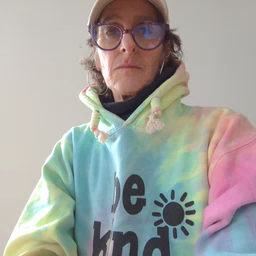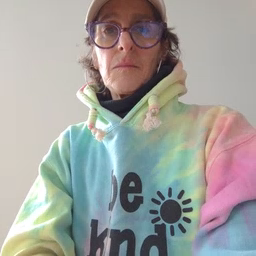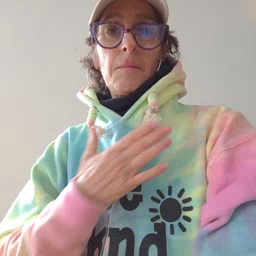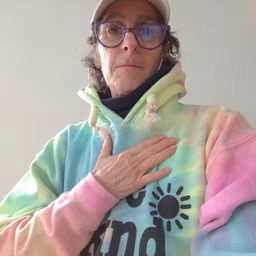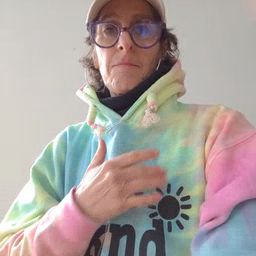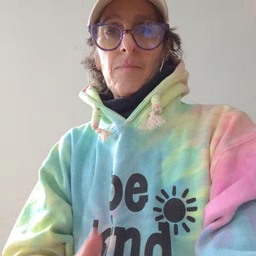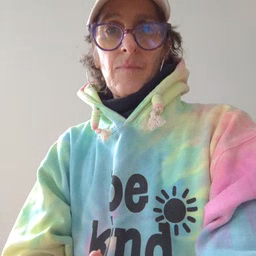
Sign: minemy